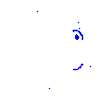
Particle: pion